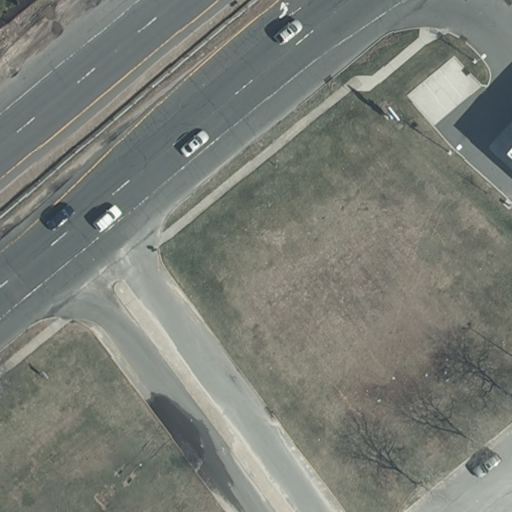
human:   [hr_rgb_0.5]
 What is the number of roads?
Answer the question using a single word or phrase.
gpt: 4

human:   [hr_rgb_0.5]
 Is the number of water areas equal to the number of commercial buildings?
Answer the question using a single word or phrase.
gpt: no

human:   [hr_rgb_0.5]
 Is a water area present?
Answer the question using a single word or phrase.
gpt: yes

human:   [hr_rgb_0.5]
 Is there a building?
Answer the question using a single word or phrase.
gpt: yes

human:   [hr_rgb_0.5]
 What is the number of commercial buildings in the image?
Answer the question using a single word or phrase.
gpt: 1

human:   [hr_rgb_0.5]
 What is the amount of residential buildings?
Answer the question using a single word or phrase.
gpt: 0

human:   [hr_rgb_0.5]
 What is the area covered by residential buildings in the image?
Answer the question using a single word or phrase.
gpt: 0m2

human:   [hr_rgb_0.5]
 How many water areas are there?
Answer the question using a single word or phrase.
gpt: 2

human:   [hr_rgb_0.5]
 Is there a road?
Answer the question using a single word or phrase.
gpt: yes

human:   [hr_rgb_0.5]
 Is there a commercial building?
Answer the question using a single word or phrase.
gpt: yes

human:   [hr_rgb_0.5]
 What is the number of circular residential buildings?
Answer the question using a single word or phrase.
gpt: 0

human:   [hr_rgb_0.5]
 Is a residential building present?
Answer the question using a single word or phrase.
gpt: no

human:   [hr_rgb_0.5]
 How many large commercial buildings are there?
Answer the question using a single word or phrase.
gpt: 1

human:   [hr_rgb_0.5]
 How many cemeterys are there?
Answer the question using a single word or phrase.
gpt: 0

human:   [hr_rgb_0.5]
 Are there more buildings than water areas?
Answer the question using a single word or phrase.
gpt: no

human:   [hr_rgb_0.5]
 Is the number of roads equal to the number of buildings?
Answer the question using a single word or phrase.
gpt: no

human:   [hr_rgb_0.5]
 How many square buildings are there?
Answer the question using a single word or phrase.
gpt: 0

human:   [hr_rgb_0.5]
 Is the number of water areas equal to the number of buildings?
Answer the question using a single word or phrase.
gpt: no

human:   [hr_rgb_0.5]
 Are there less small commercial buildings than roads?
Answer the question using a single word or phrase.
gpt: yes

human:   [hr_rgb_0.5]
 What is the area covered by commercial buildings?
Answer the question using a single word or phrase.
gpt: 672m2

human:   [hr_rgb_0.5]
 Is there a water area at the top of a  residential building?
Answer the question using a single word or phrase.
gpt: no

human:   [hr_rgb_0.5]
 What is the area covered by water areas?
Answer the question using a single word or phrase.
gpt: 1445m2

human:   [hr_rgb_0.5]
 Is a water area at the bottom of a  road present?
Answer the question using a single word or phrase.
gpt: yes

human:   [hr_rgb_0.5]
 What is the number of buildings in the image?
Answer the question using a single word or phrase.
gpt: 1

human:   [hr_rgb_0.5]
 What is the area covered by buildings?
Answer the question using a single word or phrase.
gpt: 672m2

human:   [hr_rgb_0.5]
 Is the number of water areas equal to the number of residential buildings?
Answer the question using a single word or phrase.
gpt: no

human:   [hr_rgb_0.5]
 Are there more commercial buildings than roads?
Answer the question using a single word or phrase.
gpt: no

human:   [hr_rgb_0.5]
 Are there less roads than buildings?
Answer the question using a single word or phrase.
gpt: no

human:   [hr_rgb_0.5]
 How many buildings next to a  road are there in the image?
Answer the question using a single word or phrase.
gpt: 1

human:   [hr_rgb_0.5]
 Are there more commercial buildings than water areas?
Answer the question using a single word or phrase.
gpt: no

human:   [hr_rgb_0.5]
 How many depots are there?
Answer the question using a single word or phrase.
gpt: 0

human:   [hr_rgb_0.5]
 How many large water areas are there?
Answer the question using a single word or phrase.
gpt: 1

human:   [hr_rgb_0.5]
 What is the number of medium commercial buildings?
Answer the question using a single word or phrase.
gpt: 0

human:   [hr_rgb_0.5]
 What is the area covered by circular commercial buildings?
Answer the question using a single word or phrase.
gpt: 0m2

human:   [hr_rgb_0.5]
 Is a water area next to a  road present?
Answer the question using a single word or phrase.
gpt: yes

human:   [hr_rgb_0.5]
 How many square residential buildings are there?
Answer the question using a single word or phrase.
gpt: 0

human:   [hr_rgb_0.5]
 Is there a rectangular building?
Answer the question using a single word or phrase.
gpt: yes

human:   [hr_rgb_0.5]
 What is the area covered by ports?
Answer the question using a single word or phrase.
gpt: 0m2

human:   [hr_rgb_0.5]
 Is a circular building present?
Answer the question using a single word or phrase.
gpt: no

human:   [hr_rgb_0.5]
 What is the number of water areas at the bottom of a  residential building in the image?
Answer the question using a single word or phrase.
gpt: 0

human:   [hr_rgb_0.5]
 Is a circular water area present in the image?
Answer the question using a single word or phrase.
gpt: yes

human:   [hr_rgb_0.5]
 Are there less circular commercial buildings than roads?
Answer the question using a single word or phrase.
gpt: yes

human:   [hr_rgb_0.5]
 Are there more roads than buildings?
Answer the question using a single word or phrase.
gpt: yes

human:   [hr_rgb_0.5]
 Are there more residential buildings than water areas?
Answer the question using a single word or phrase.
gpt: no

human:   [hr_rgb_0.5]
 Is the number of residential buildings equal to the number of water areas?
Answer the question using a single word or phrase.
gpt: no

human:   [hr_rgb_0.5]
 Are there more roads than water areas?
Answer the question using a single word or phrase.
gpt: yes

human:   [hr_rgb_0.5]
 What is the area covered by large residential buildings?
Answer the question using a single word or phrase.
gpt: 0m2

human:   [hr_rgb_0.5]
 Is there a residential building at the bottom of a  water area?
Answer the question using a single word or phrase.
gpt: no

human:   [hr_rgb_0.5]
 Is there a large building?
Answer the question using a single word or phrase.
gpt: yes

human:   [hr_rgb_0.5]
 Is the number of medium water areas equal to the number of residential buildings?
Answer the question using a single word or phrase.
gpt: no

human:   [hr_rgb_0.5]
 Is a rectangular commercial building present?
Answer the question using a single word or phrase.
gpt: yes

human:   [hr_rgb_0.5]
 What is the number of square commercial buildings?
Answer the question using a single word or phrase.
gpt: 0

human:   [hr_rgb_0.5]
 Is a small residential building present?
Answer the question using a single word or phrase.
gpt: no

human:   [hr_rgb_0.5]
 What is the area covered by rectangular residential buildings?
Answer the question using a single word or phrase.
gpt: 0m2

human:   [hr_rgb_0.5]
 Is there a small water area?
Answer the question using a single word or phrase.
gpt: no

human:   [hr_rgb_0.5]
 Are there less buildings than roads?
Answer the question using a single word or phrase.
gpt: yes

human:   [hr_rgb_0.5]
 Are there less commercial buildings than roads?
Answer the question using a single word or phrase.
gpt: yes

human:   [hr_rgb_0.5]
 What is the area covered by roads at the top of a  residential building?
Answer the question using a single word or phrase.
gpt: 0m2

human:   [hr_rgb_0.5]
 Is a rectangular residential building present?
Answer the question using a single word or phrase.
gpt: no

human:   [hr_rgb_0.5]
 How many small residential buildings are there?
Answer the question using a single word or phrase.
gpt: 0

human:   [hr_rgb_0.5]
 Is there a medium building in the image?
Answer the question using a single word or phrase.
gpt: no

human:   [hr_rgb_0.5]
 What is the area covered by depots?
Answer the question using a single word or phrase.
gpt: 0m2

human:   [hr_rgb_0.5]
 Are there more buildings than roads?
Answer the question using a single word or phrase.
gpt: no

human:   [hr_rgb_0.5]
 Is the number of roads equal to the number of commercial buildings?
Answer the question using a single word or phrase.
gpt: no